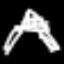
Label: The Eiffel Tower